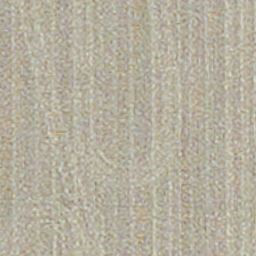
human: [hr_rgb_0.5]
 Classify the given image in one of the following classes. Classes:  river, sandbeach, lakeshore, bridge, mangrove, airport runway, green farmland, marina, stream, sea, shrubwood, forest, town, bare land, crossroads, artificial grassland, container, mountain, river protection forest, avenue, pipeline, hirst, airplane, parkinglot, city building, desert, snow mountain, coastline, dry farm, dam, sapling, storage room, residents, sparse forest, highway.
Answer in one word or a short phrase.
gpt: dry farm